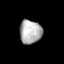
Tissue: prostate
Cell type: T cells
Senescence score: 0.3226
Nuclear area (px): 514
Mean DAPI intensity: 175.527